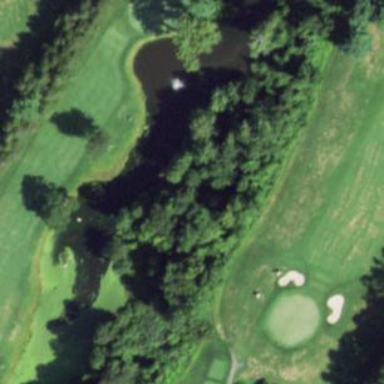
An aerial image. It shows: Water hazard on golf course. The hazard is natural water feature.